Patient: sex M, age 57
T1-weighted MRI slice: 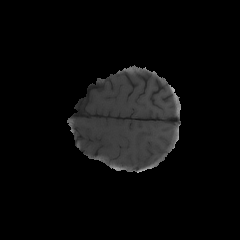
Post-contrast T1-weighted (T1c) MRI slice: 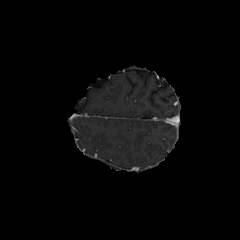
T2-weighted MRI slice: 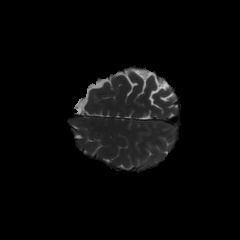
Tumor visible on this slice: no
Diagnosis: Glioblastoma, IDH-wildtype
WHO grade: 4